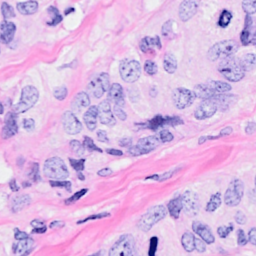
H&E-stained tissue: Breast